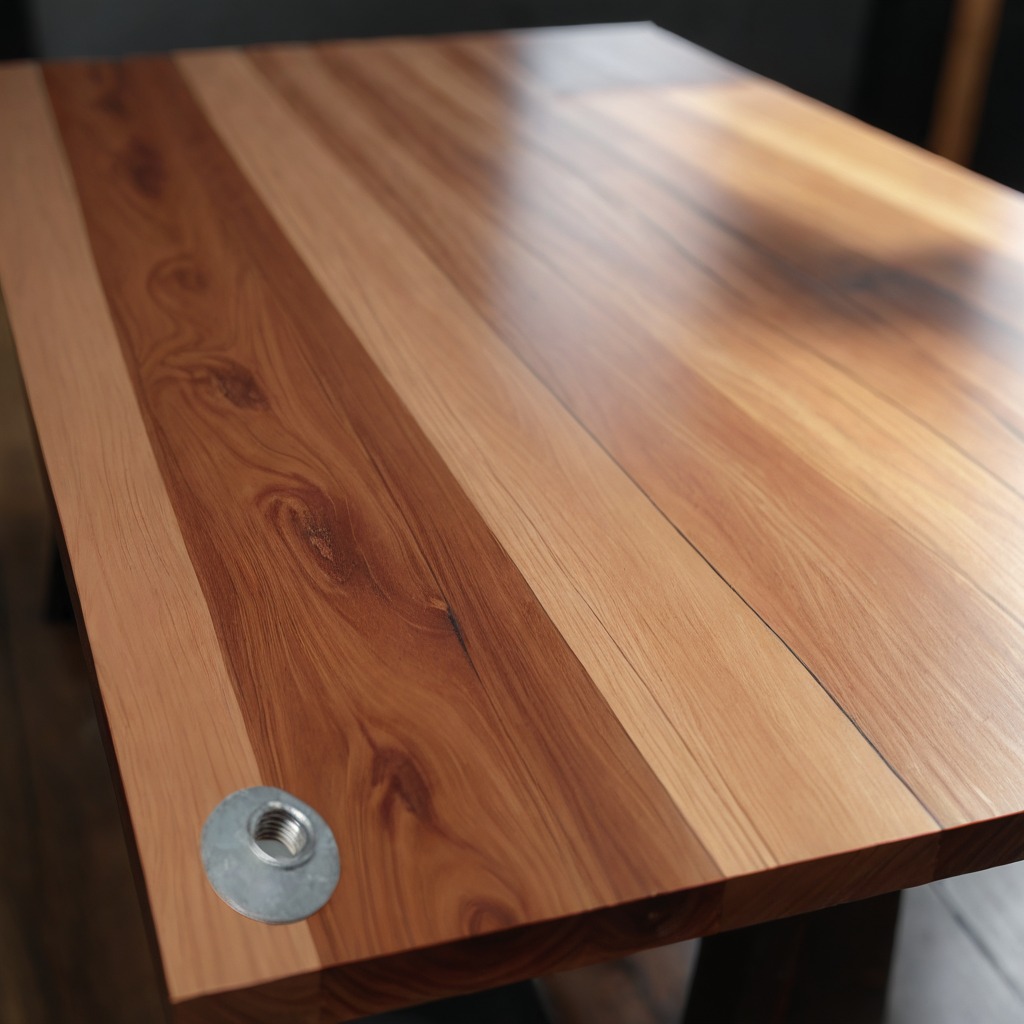
A metal nut is lying on the wooden table.